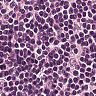
Metastatic tissue present: no